Field crop: maize
Growth stage: 1
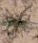
Species: salsola